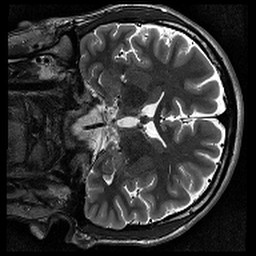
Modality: T2w
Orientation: coronal